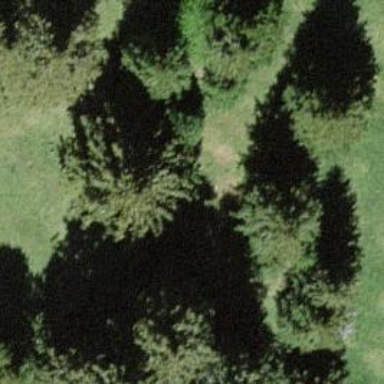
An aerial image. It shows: Needle-leaved tree in nature.